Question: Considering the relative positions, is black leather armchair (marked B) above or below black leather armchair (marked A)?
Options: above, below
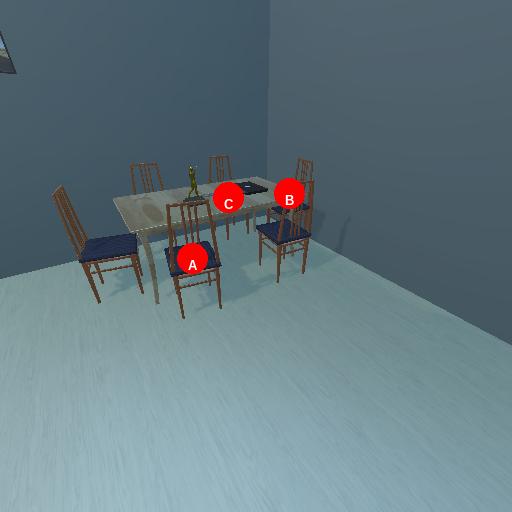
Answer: above